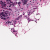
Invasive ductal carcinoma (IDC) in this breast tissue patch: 1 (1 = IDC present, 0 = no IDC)